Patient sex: F
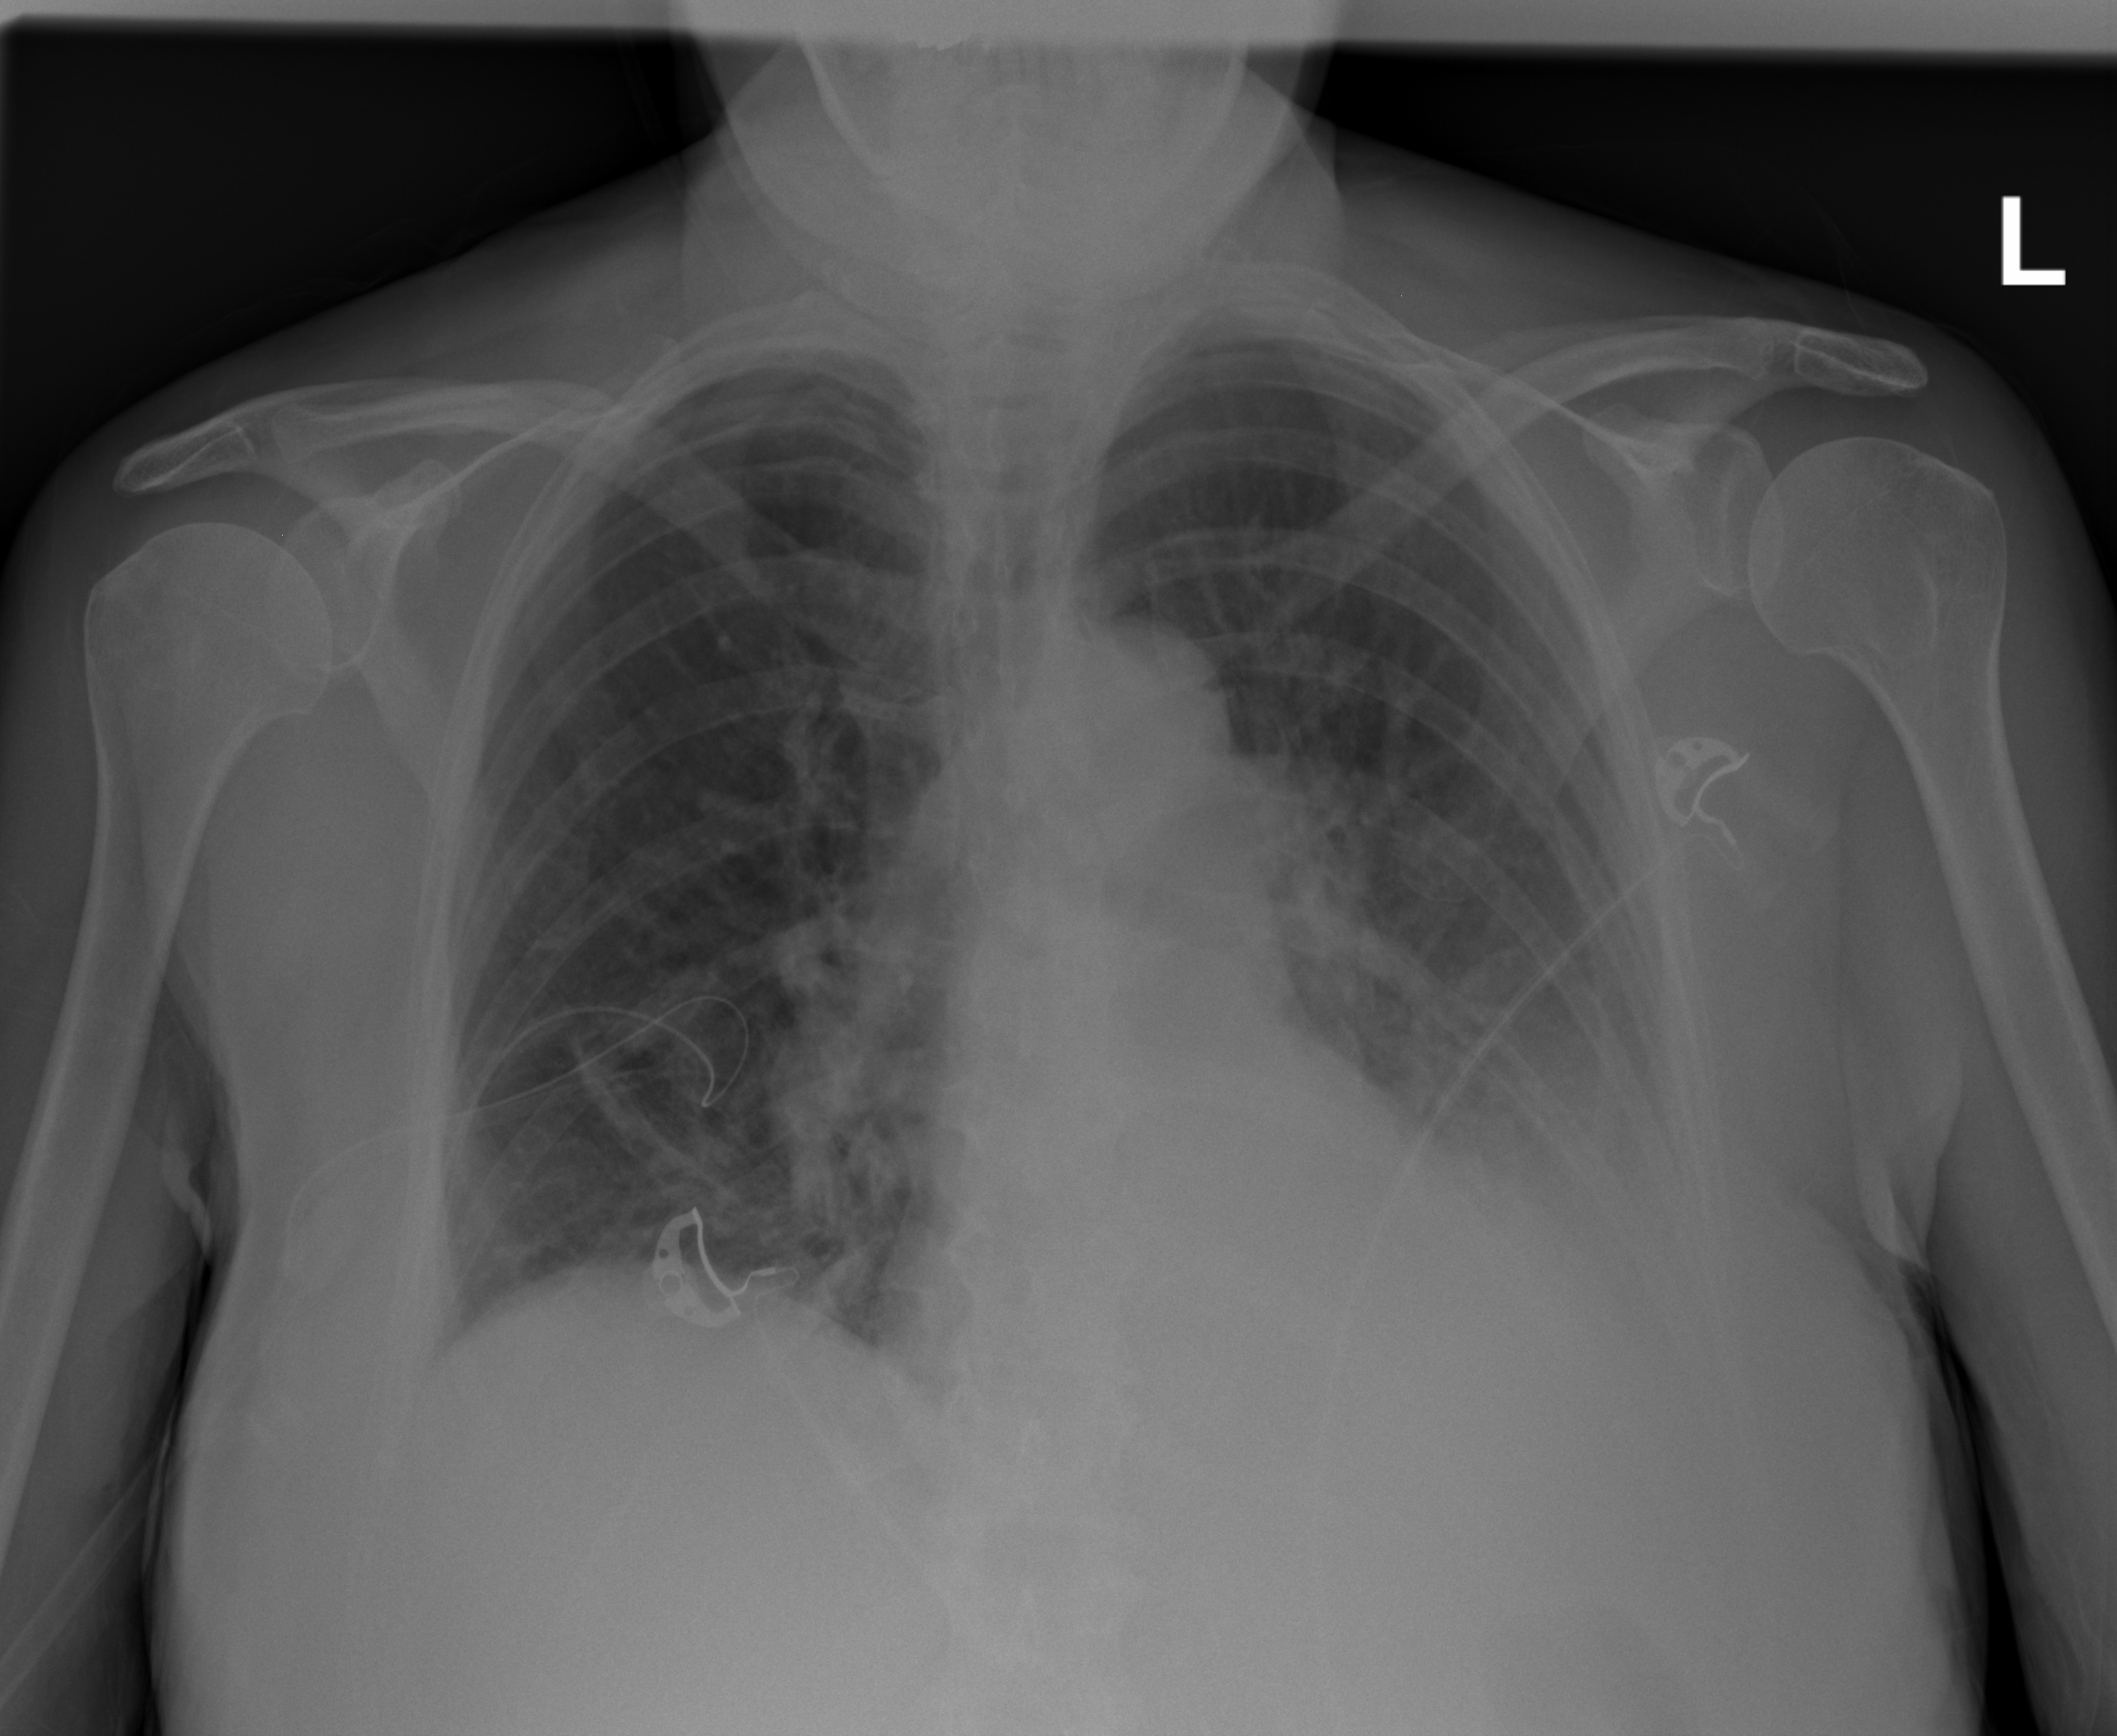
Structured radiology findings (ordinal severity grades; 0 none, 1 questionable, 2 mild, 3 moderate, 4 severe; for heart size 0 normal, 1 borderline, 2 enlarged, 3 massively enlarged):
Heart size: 0
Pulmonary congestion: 0
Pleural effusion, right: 0
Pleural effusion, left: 2
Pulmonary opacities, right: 0
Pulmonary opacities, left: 0
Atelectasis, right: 2
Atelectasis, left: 2